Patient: sex M, age 68
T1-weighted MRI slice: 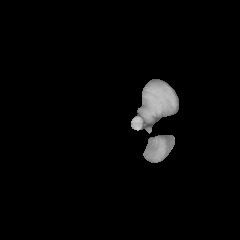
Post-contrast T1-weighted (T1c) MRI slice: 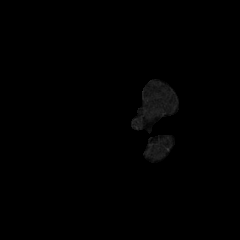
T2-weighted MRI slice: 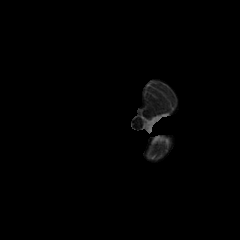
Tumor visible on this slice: no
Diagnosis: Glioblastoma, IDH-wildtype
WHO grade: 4